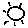
Label: sun